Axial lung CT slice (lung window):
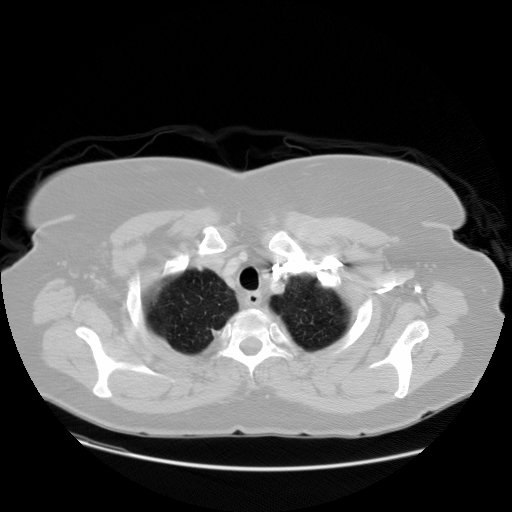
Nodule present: no